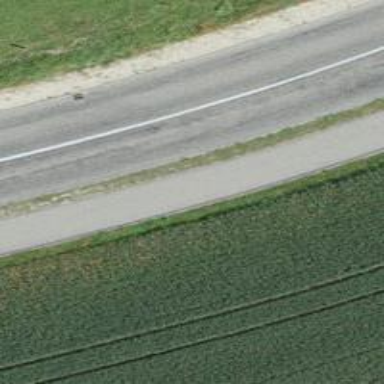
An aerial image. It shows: Asphalt cycleway.